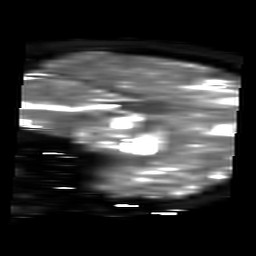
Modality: T2starmap
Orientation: sagittal
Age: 30
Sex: male
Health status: ill